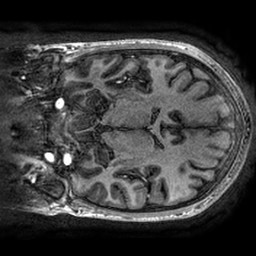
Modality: T1w
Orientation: coronal
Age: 32
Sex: female
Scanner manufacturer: ge
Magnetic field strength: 3 T
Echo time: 0.002736 s